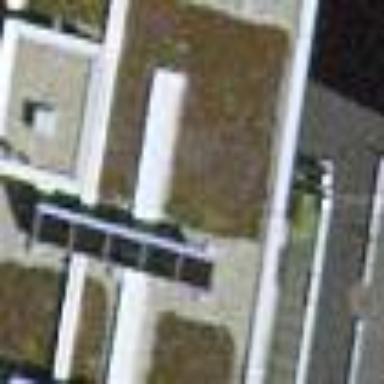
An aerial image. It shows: Part of grey building.